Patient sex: M
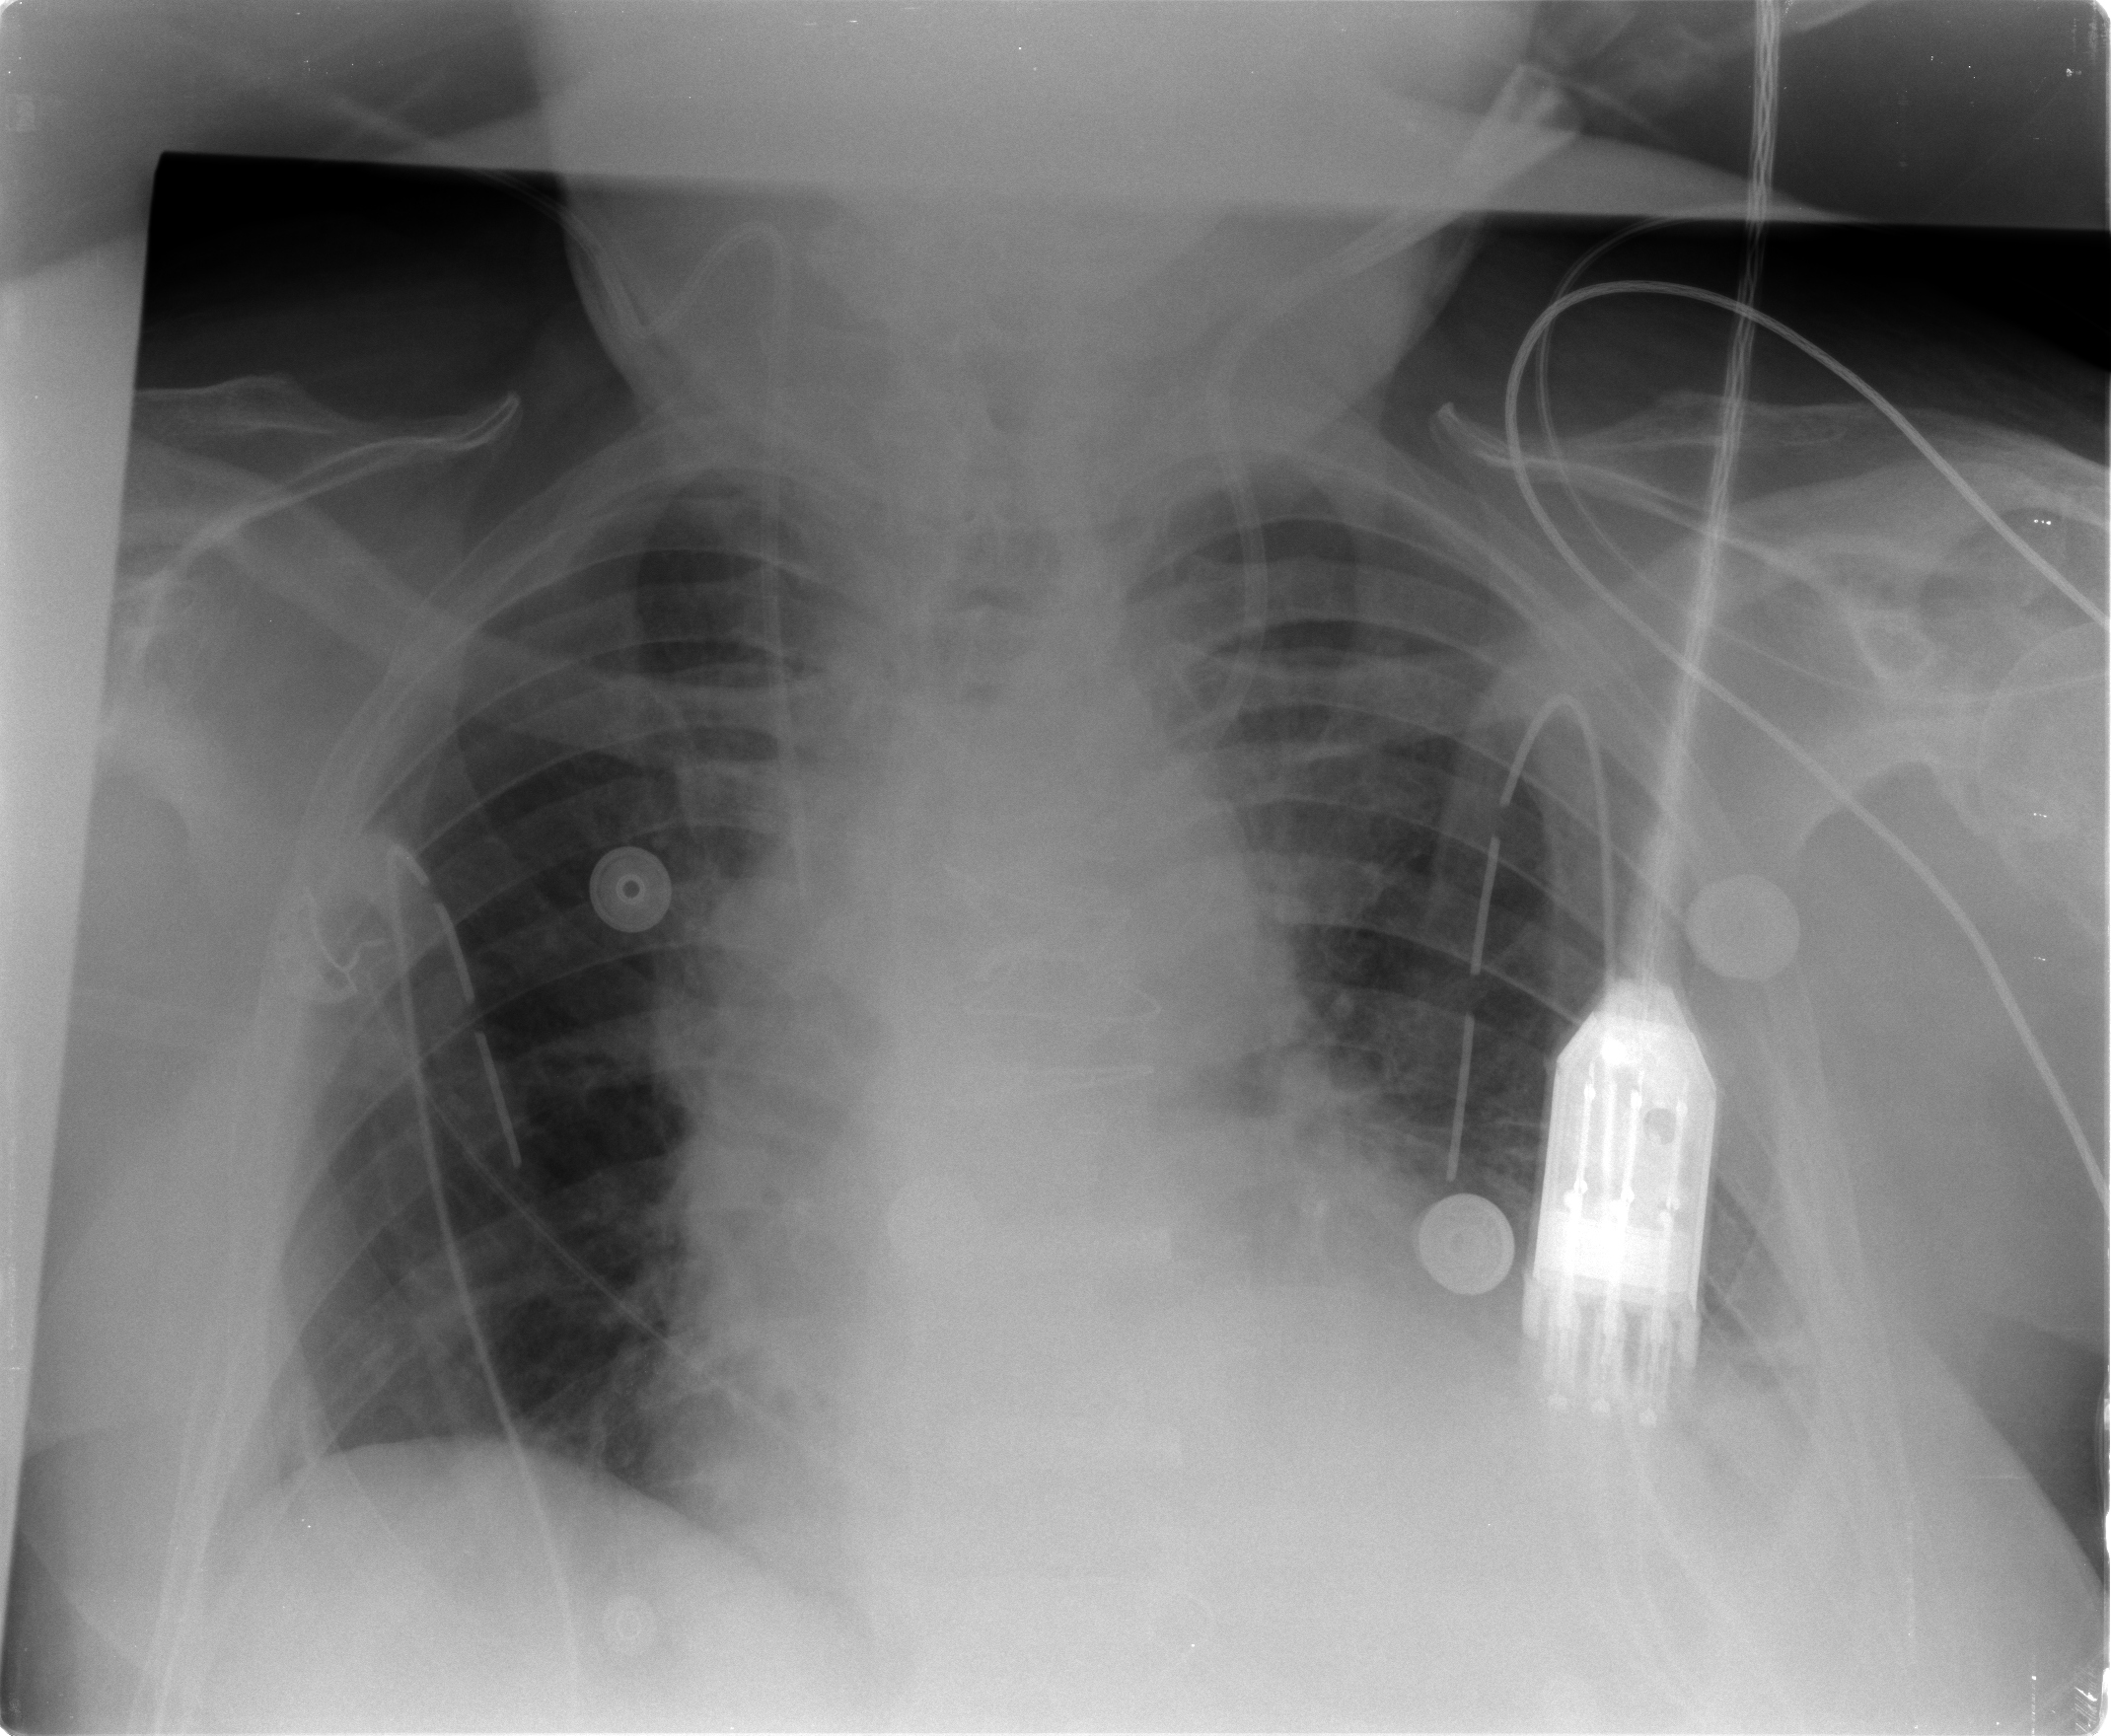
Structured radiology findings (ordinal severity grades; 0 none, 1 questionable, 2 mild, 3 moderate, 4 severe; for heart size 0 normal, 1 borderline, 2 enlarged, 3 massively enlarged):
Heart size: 2
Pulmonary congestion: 2
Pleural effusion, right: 1
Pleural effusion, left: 2
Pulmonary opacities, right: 0
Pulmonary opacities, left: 0
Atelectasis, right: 2
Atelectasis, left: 2